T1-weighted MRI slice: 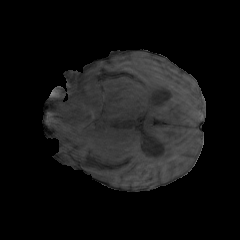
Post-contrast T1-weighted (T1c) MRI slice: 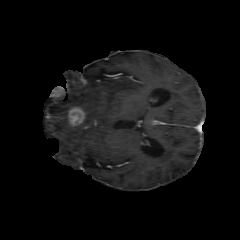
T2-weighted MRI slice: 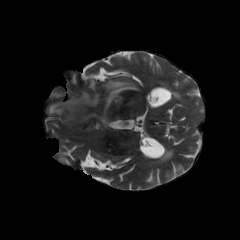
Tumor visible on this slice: yes